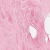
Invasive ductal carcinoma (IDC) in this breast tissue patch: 0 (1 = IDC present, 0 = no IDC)